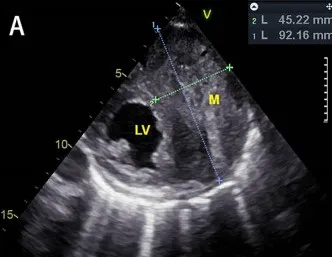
Diagnostic imaging. Echocardiography (A, B) showed a hypoechoic mass in the left ventricle and the anterolateral right ventricle.
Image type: radiology (ultrasound)